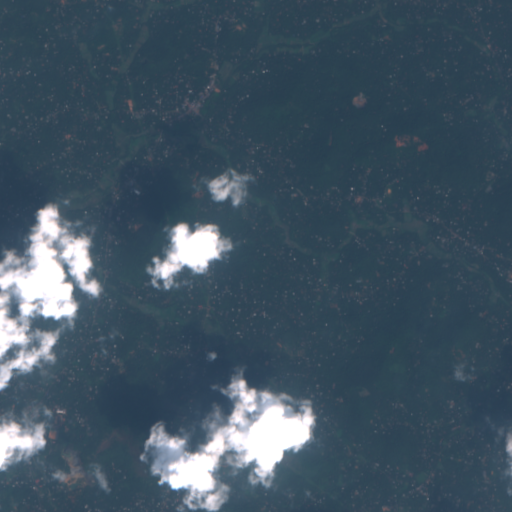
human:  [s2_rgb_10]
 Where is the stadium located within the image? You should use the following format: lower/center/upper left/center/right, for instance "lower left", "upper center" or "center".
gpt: The stadium is located in the upper center of the image.
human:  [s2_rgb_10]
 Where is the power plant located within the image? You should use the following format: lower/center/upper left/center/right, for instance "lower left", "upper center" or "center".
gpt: There is no power plant in the image.